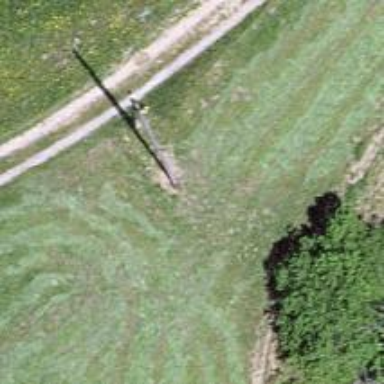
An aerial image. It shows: Guyed power pole.